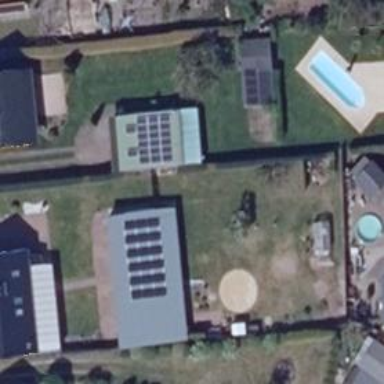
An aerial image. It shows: Solar photovoltaic panel generating electricity through small installation.